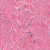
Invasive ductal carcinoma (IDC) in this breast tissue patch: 0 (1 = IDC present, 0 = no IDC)